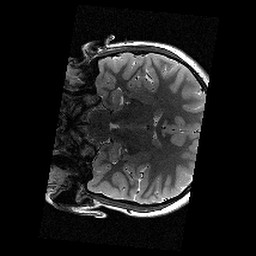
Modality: T2w
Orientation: coronal
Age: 12
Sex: female
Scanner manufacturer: siemens
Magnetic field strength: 3 T
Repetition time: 9.23 s
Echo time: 0.067 s